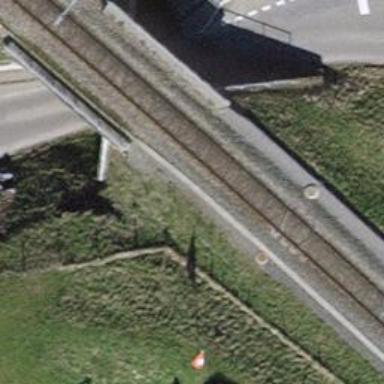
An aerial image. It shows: Single railway track with electrified contact line.